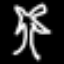
Label: palm tree